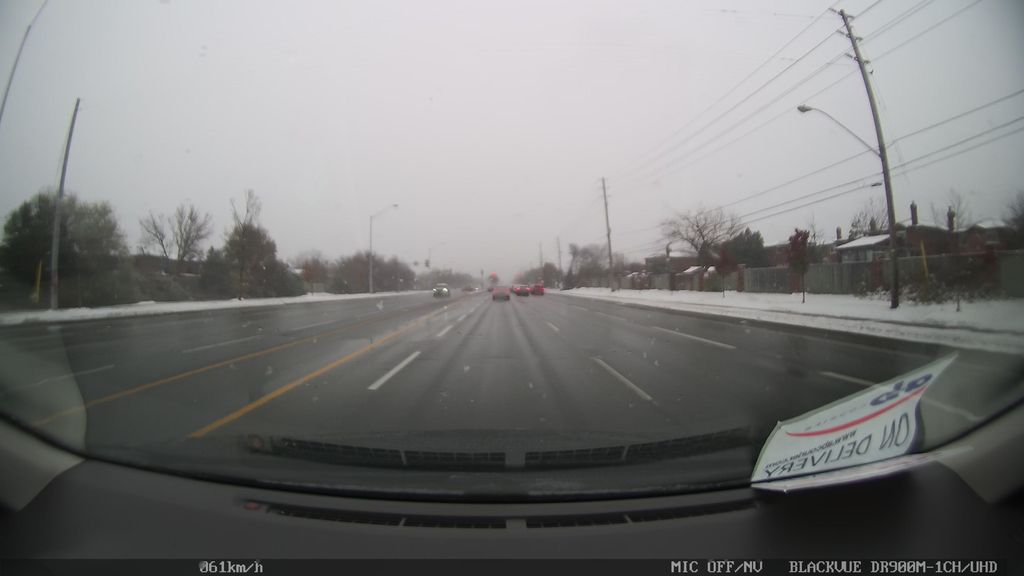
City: toronto